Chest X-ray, PA view. Patient: 74 years old, sex M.
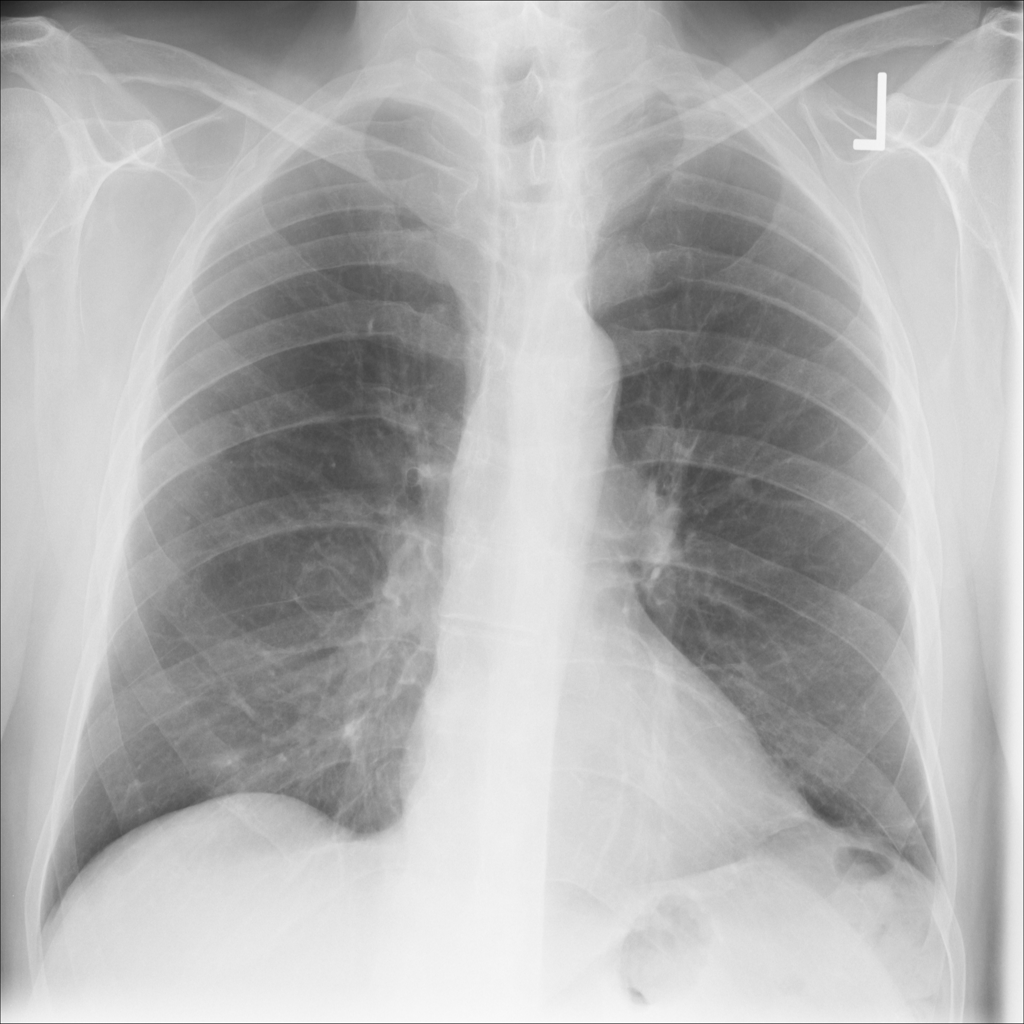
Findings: No Finding